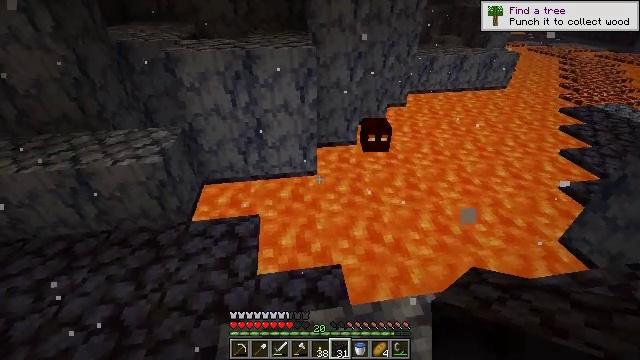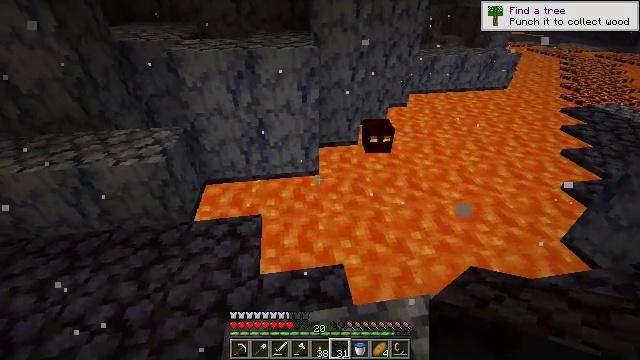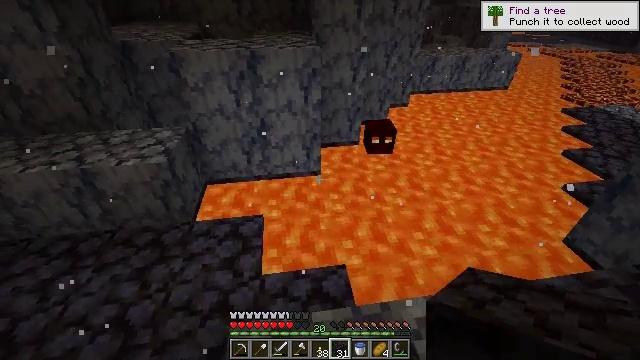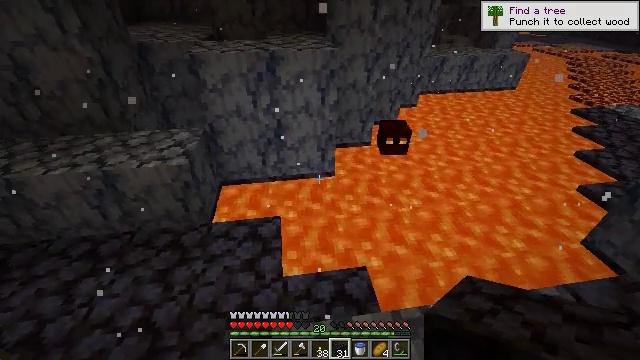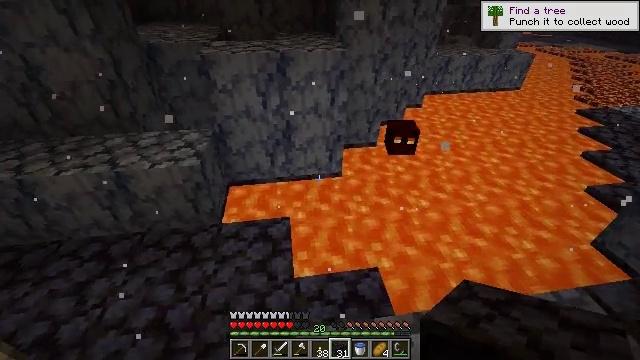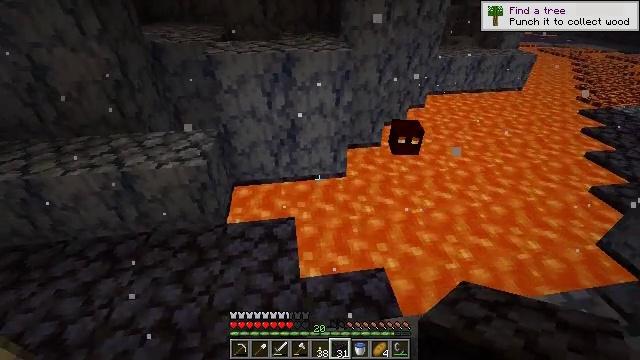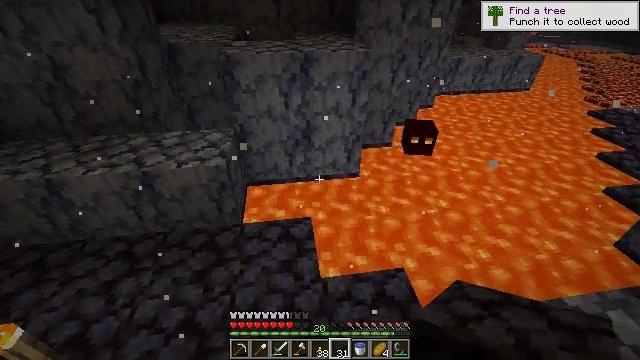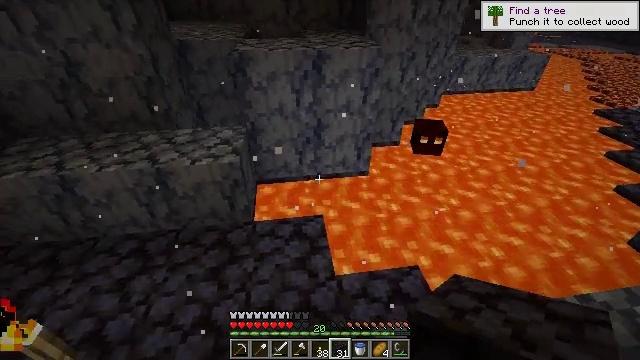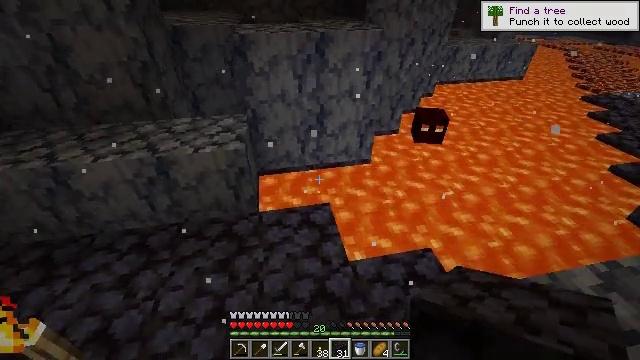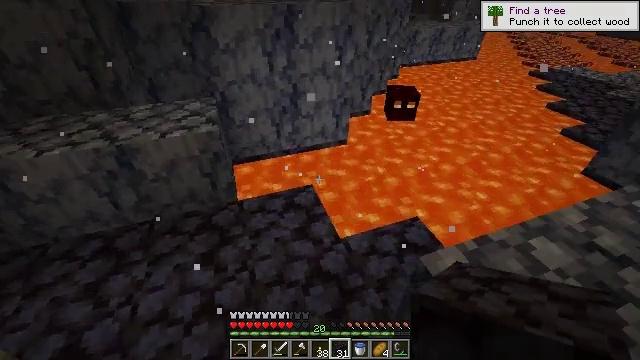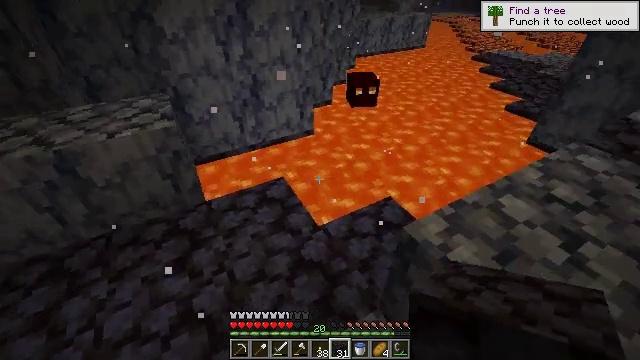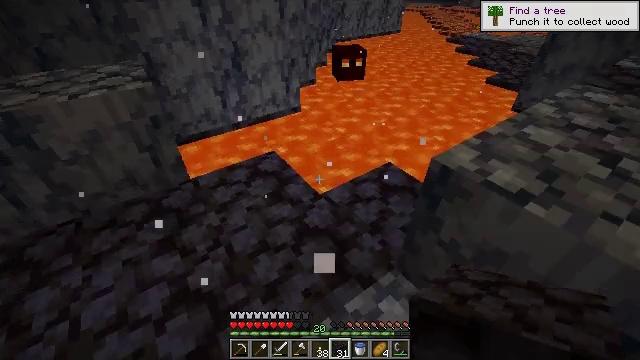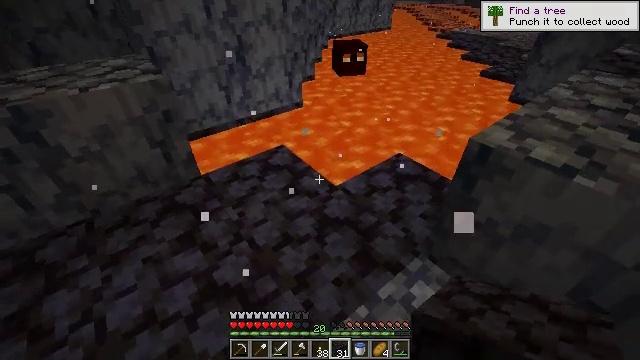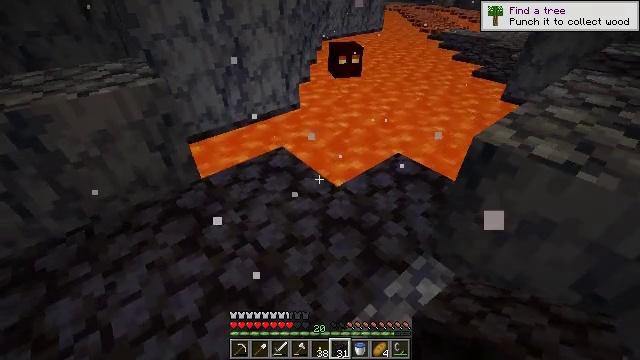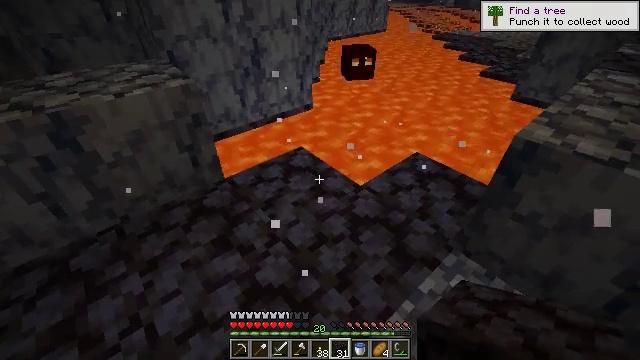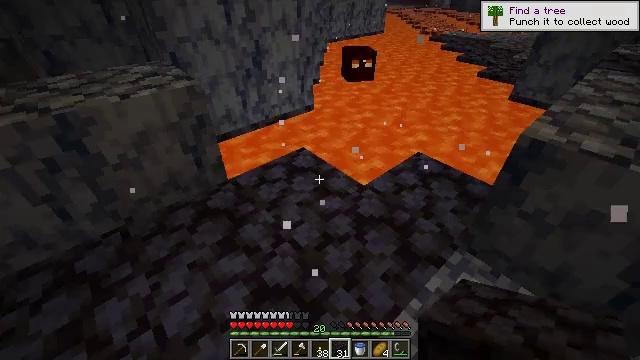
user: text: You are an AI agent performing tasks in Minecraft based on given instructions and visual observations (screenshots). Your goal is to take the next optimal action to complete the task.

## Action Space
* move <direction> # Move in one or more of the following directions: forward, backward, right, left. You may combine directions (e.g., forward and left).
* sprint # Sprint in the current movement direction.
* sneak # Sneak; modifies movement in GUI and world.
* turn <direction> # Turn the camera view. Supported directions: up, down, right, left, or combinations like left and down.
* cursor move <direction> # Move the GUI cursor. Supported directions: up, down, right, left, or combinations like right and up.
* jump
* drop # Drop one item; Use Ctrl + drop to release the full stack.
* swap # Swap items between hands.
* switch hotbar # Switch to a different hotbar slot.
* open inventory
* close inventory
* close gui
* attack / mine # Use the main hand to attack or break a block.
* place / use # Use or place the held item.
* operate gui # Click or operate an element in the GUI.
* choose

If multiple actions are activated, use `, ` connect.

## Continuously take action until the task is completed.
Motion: motion action
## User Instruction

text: Fight hostile mobs.
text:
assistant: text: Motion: no_op
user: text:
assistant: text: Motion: move left
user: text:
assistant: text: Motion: move left
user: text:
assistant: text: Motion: move left
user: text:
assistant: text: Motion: move left
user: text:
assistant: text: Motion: move left
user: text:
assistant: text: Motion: move left
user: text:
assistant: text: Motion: move left, turn right
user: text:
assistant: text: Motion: move left, turn right and down
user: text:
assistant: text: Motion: move left, turn right
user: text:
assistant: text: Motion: move left, turn right
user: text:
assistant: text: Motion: move left, turn right
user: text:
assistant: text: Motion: move left, turn right
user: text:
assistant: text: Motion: no_op
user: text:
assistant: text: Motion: no_op
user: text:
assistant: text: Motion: no_op
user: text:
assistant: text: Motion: no_op
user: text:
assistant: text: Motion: no_op
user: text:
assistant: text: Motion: no_op
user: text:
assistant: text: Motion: no_op
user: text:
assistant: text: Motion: turn right
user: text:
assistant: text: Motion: turn right and up
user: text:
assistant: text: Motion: turn right and up
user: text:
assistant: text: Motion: turn right
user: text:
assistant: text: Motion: no_op
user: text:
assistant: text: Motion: no_op
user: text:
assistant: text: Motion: no_op
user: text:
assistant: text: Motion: no_op
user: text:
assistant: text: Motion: no_op
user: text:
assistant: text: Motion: no_op